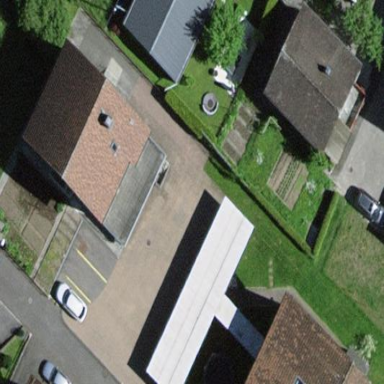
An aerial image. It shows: View of roof of building.